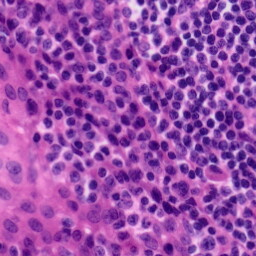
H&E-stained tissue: Tonsil